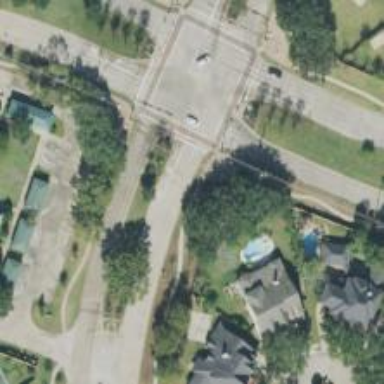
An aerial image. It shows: Tertiary road.